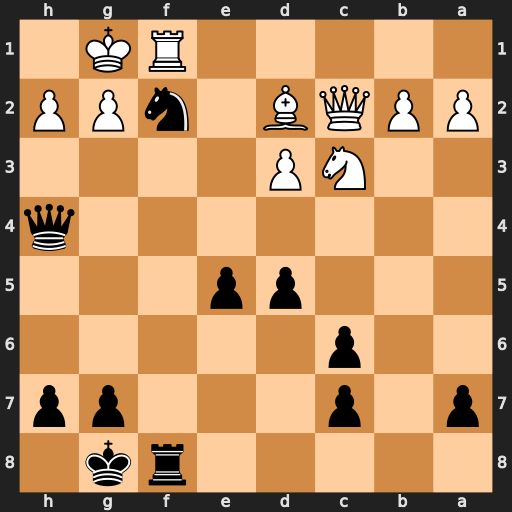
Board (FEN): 5rk1/p1p3pp/2p5/3pp3/7q/2NP4/PPQB1nPP/5RK1
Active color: b
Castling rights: -
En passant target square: -
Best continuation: Qd4 Be3 Qxe3 Qxf2 Rxf2